An envelope spectrum derived from a bearing vibration measurement is shown; the reference markers locate BPFO, BPFI, BSF and FTF for this bearing geometry and shaft speed. What is the most likely bearing condition (normal, inner_race, outer_race, ball)?
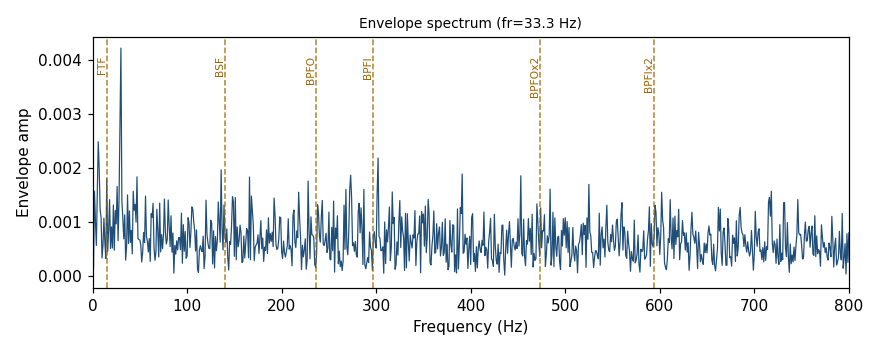
Answer: normal